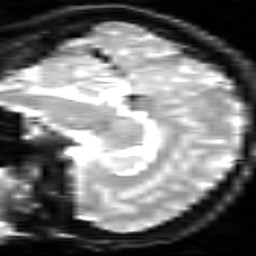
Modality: inplaneT2
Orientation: sagittal
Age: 34
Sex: female